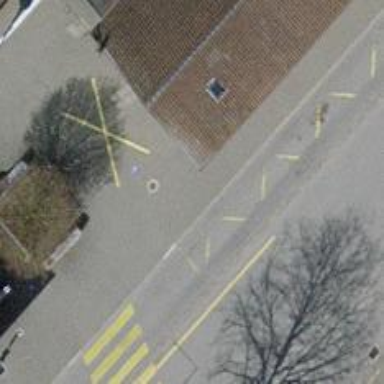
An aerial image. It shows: Bus stop with platform for public transport.